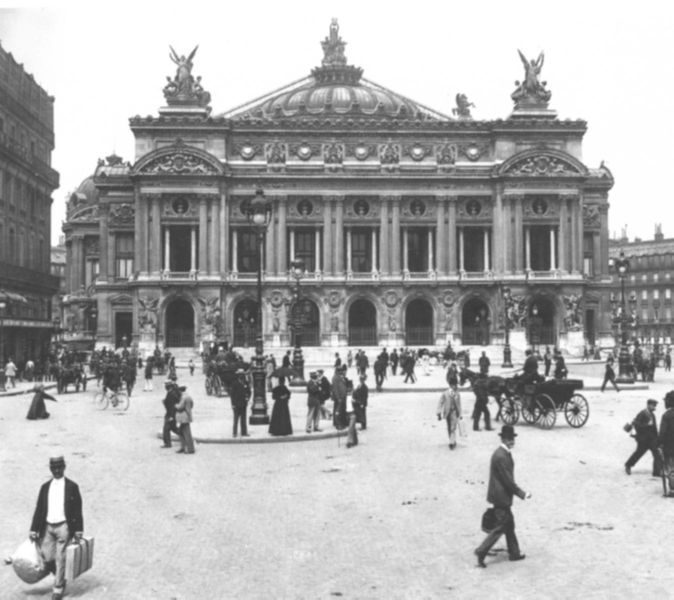
Titel: Oper in Paris
Künstler: Charles Garnier
Standort: Paris, Place de l’Opera (EU - F - Ile-de-France)
Schlagwörter: mann, weiß, frauen, menschen, stadt, fenster, frau, fussgänger, grau, hut, laterne, männer, paris, schwarz, strasse, säule, säulen, dach, gebäude, haus, regenschirm, schirm, schnee, anzug, architektur, tragen, oper, pferd, räder, engel, bogen, fassade, pflaster, venedig, bündel, droschke, kutsche, platz, figuren, kuppel, foto, fotografie, bögen, eingang, offen, palast, stockwerk, schwarzweiß, bahnhof, arkaden, fahrrad, marktplatz, dresden, chagall, forum, koffer, klassizistisch, bauplastik, opera, belle etage, staatsoper, opernplatz, schwar weiss, place, stpck, lanterne